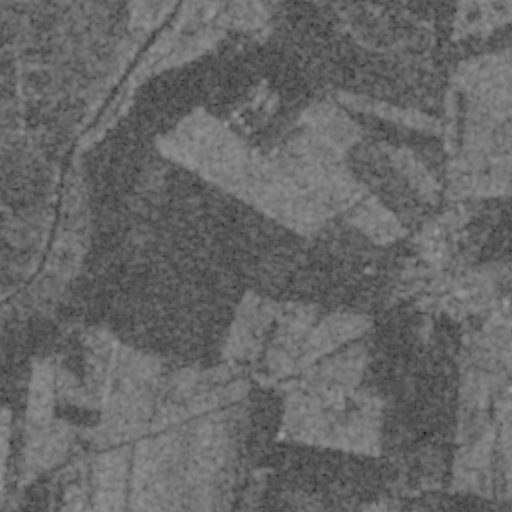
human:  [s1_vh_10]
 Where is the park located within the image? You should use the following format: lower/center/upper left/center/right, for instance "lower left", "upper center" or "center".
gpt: The park is located in the upper center of the image.
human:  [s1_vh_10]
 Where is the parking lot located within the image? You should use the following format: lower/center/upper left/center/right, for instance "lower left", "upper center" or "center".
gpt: The parking lot is located in the upper right of the image.
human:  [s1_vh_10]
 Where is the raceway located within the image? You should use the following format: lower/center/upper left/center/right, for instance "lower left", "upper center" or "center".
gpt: The raceway is located in the upper right of the image.
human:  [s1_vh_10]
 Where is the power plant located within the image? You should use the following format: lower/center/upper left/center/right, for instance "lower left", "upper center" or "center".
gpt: There is no power plant in the image.

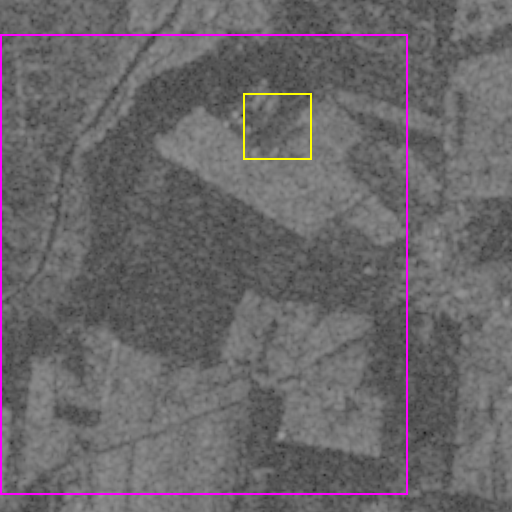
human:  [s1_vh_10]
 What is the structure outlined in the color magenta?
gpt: The structure outlined in magenta is a crop field.
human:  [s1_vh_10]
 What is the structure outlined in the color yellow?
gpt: The structure outlined in yellow is a park.
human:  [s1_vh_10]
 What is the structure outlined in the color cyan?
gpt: There is no cyan outline.